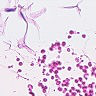
Metastatic tissue present: no